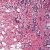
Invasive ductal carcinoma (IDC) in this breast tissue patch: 0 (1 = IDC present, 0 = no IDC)